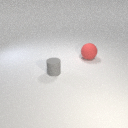
large red rubber sphere behind small gray rubber cylinder